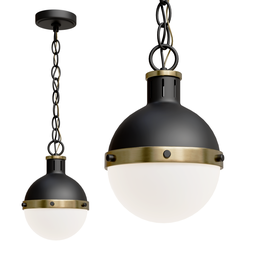
Label: lighting